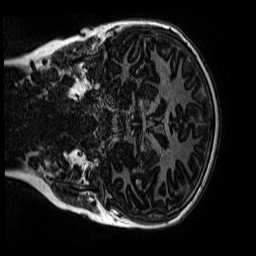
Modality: MP2RAGE
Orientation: coronal
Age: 9
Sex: female
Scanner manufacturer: siemens
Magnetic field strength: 3 T
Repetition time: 4 s
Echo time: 0.00299 s